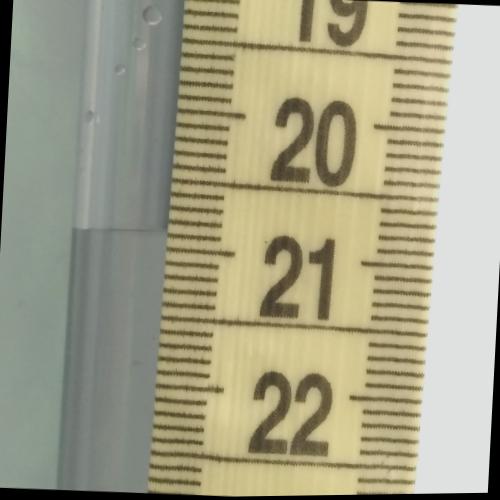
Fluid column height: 20.9 cm